Field crop: maize
Growth stage: 2
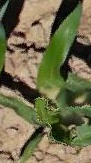
Species: maize